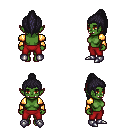
a pixel art fantasy rpg character, female body template, orc, green skin, gold arm armor, red pants, raven long topknot hairstyle, metal boots, four views (front, back, left, right), 2x2 character sprite sheet, small pixel art, hard edges, no anti-aliasing